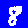
Digit: 8